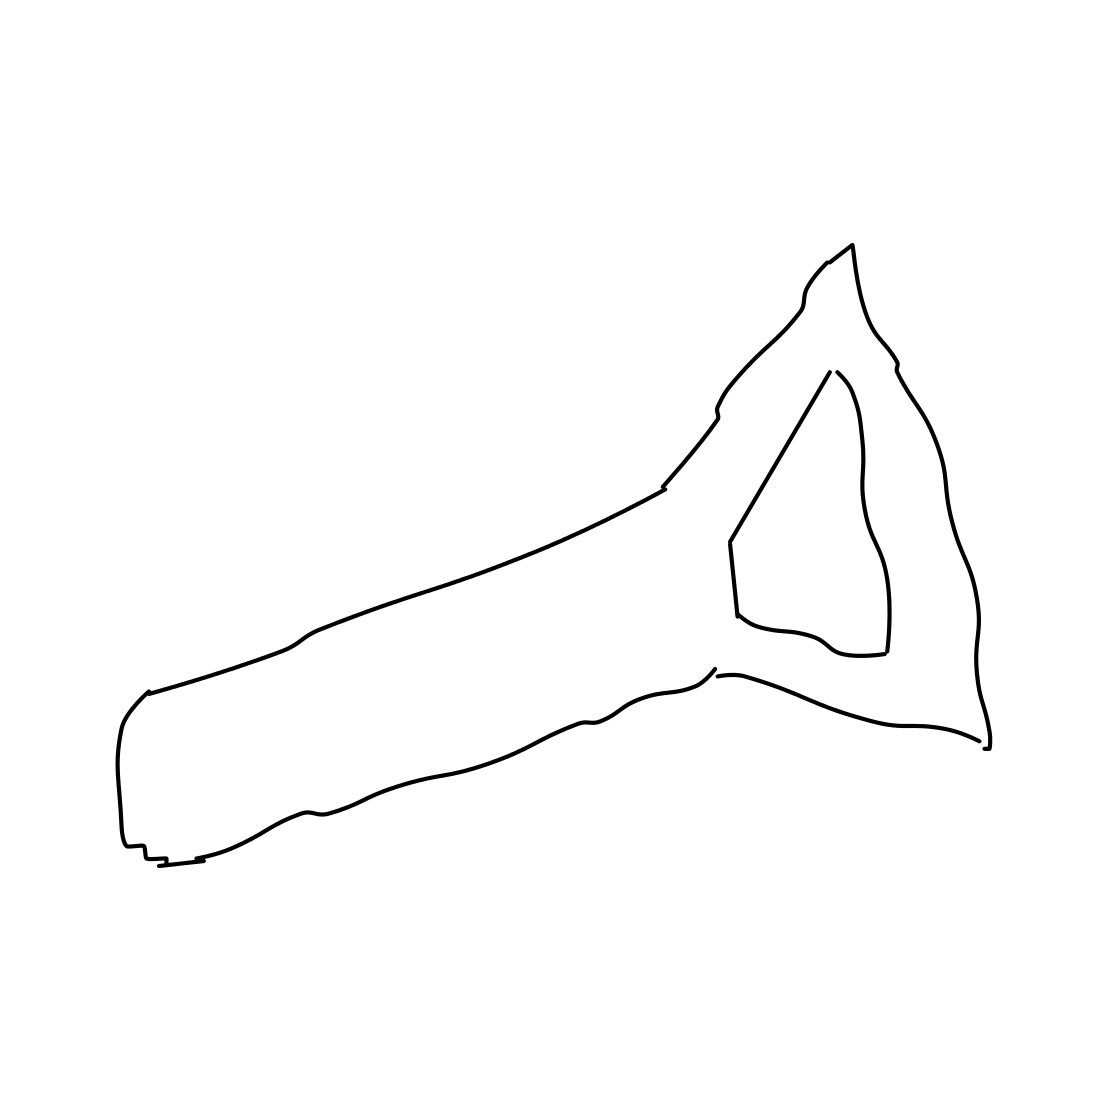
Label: bottle opener